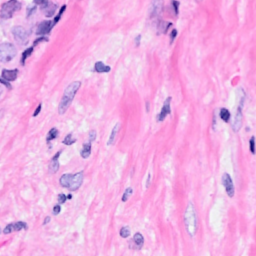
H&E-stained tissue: Breast